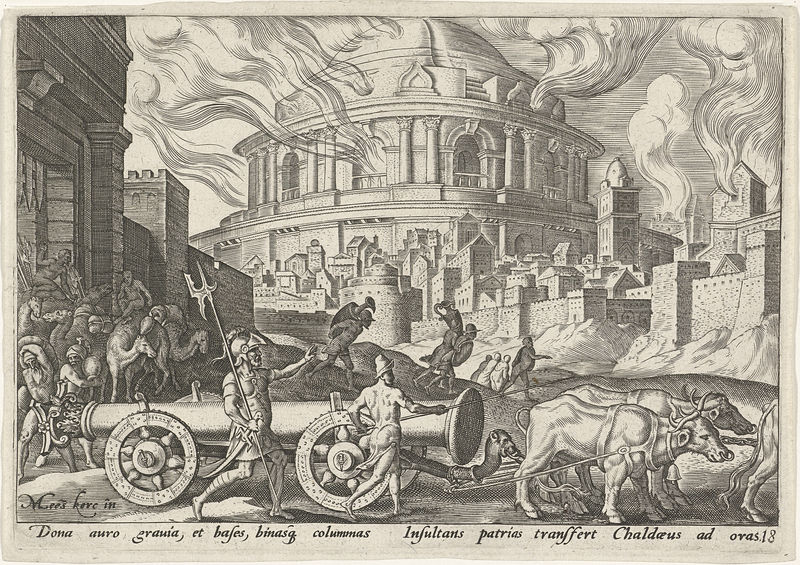
Titel: De Chaldeeën nemen de zuilen van de tempel van Jeruzalem mee
Künstler: Philips Galle
Standort: Amsterdam
Institution: Rijksmuseum
Schlagwörter: feuer, kampf, wolken, menschen, stadt, fenster, grau, männer, szene, säule, gebäude, haus, tiere, kühe, rauch, rund, räder, turm, amphoren, schrift, mauer, grafik, ziehen, rad, brand, krieg, schlacht, soldaten, kanone, rinder, türme, palast, flammen, festung, druck, radierung, stich, scharz, schwert, uniform, waffen, soldat, helm, rüstung, kapitell, eroberung, krieger, hellebarde, stadtmauer, gespann, ochsen, stier, stiere, babel, fuhrwerk, kamel, latein, kuppelbau, rauchwolken, plünderung, kamele, stadtansich